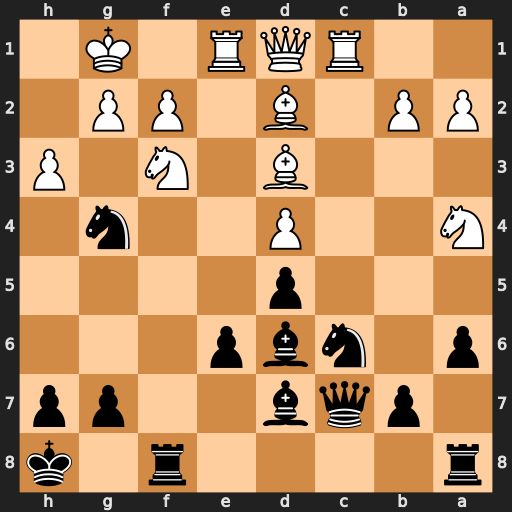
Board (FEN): r4r1k/1pqb2pp/p1nbp3/3p4/N2P2n1/3B1N1P/PP1B1PP1/2RQR1K1
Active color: b
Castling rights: -
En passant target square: -
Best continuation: Bh2+ Kf1 Nxf2